Field crop: maize
Growth stage: 2
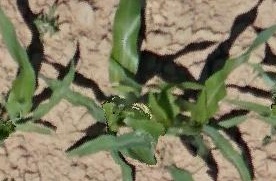
Species: maize